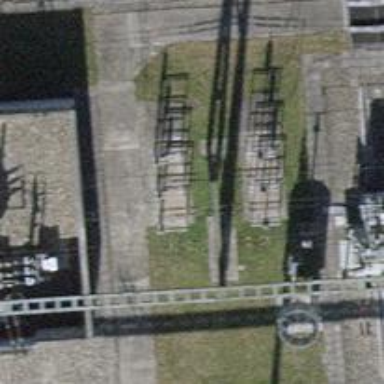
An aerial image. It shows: Bay for power lines.